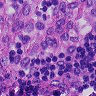
Metastatic tissue present: no